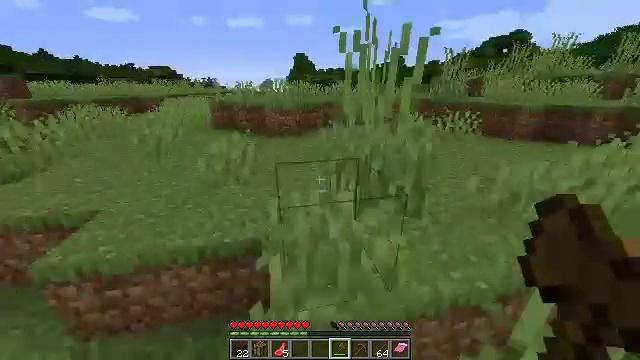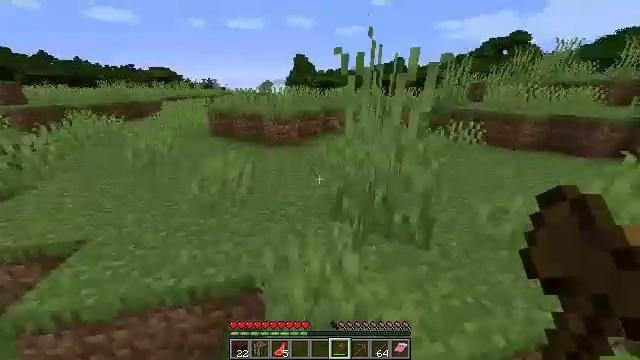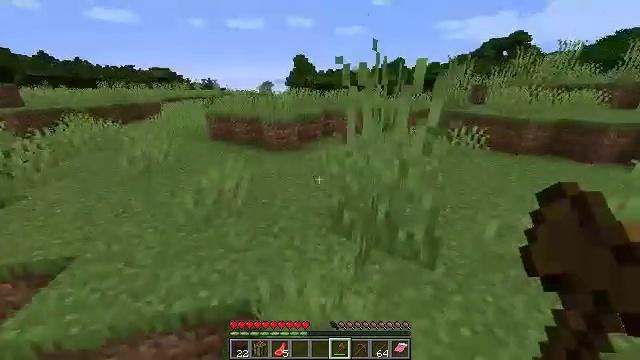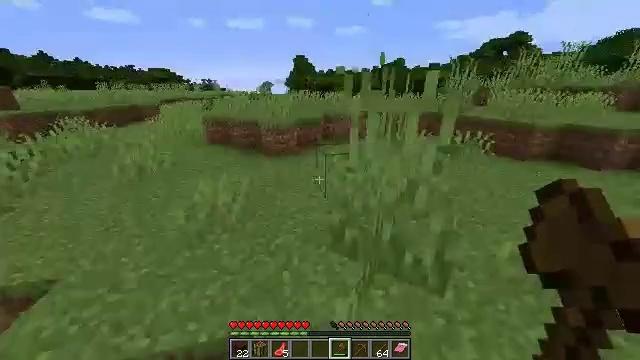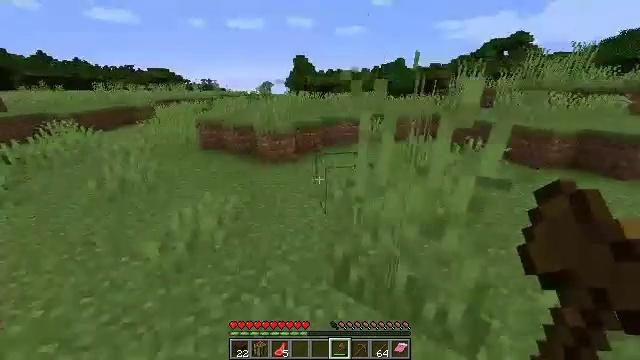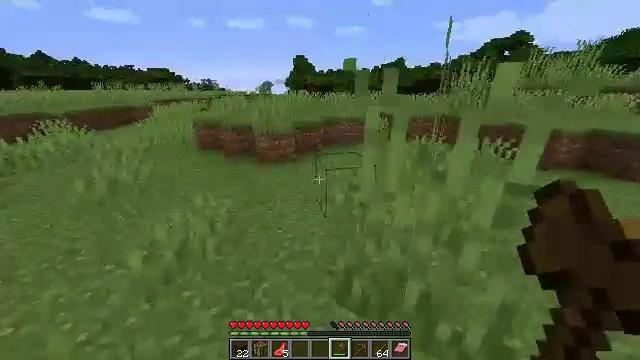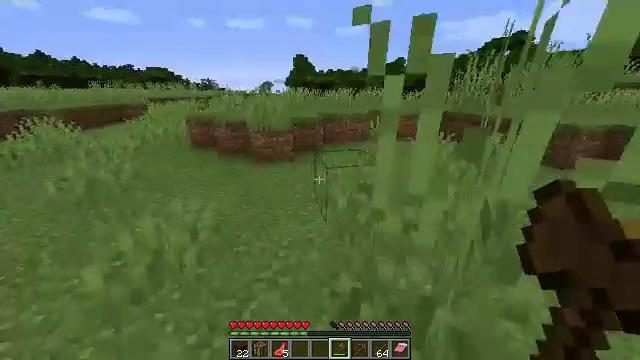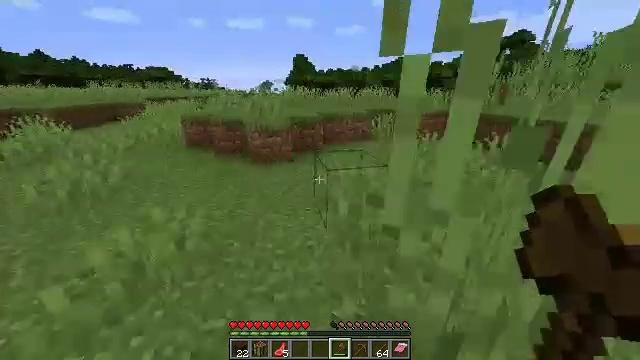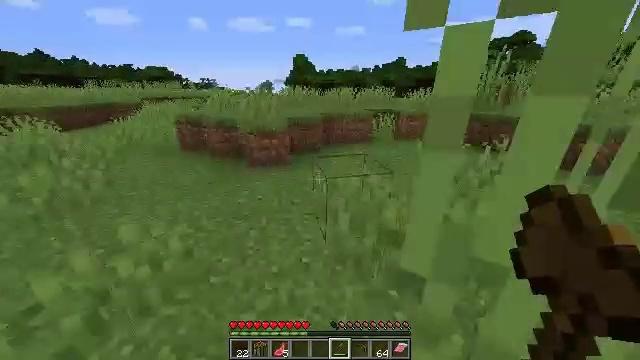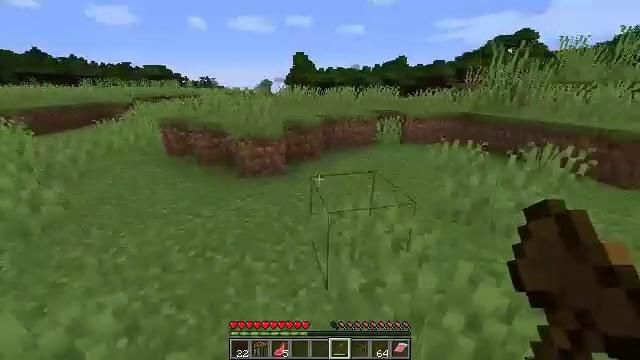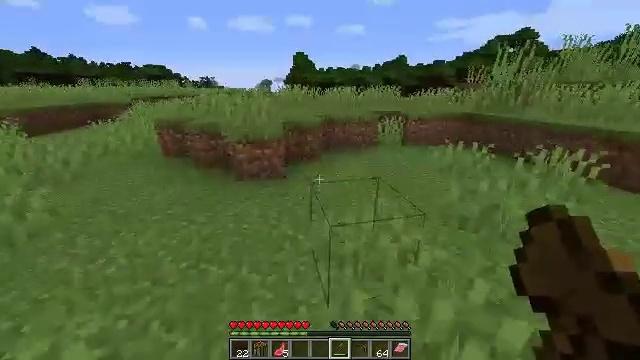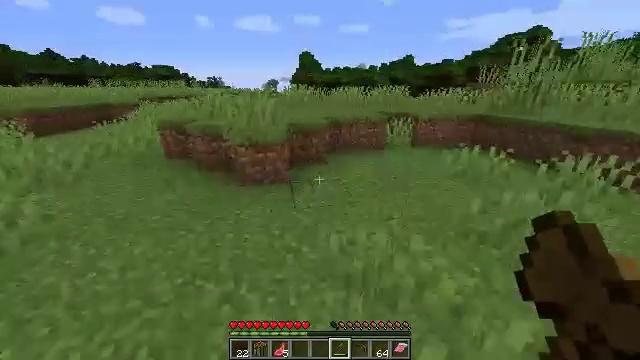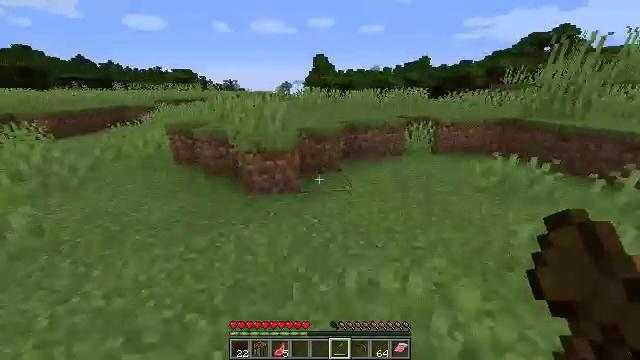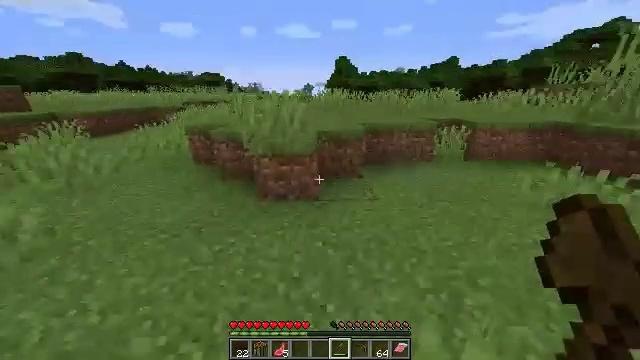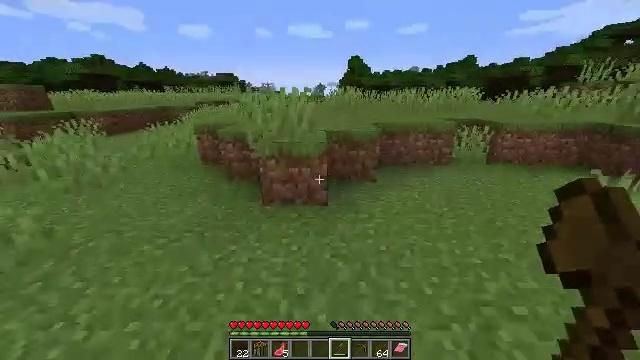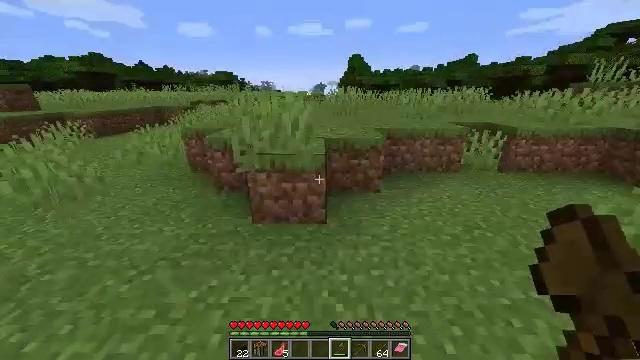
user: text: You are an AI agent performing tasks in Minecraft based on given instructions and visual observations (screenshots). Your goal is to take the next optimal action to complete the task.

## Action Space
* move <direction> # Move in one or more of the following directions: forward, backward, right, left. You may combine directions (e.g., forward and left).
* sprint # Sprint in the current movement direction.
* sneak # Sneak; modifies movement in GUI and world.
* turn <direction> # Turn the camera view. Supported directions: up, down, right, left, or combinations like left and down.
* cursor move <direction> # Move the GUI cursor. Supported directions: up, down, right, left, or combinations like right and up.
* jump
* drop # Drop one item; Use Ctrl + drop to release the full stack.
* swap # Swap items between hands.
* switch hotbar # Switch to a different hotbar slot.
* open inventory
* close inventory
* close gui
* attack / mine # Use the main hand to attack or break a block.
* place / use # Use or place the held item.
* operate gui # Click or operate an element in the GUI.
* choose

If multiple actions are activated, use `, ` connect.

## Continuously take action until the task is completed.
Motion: motion action
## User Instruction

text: Remove pink dye from the inventory.
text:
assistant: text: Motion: move forward, jump
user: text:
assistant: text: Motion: move forward, jump
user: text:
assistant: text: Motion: move forward, jump
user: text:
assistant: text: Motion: move forward
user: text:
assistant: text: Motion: move forward
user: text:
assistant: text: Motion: move forward
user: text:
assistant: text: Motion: move forward
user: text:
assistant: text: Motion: move forward
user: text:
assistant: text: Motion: move forward
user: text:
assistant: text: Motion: move forward
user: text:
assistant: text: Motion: move forward, turn left
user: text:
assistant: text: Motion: move forward, turn left
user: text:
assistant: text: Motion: move forward, turn left
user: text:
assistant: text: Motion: move forward, turn left
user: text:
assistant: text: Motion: move forward
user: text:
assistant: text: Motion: move forward
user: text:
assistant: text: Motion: move forward
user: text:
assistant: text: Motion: move forward, jump
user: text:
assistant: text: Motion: move forward, jump
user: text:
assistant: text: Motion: move forward, jump
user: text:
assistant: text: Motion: move forward, jump
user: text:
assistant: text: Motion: move forward, jump
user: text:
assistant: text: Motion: move forward
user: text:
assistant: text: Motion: move forward
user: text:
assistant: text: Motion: move forward, turn right and up
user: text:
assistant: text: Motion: move forward, turn right and up
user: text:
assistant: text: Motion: move forward, turn right
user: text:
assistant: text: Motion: move forward
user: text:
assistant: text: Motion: move forward, jump
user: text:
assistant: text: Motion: move forward, jump